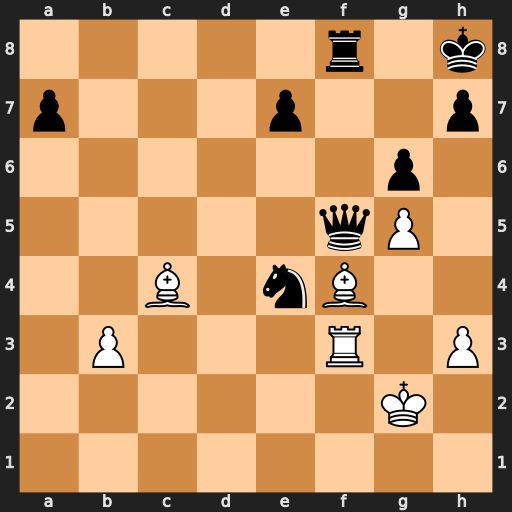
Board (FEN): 5r1k/p3p2p/6p1/5qP1/2B1nB2/1P3R1P/6K1/8
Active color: w
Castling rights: -
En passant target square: -
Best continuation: Be5+ Nf6 Rxf5